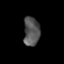
Tissue: prostate
Cell type: T cells
Senescence score: 0.3334
Nuclear area (px): 453
Mean DAPI intensity: 85.121